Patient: sex F, age 68
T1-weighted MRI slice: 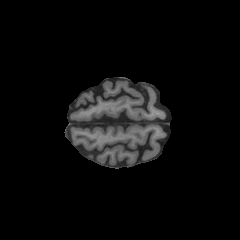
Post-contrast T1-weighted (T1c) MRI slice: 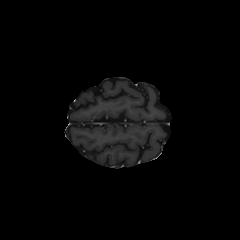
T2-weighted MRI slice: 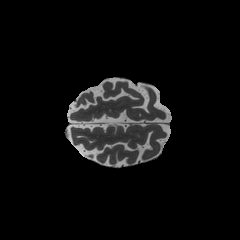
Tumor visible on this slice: no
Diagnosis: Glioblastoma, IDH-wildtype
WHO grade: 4